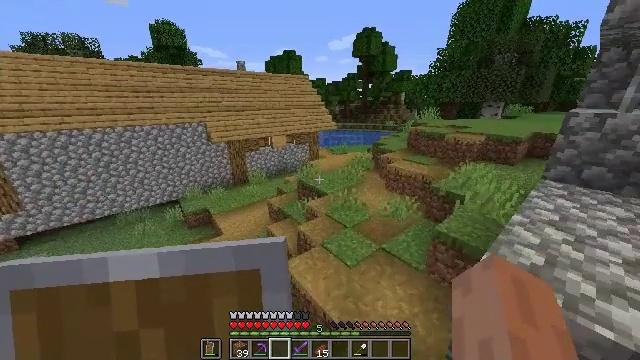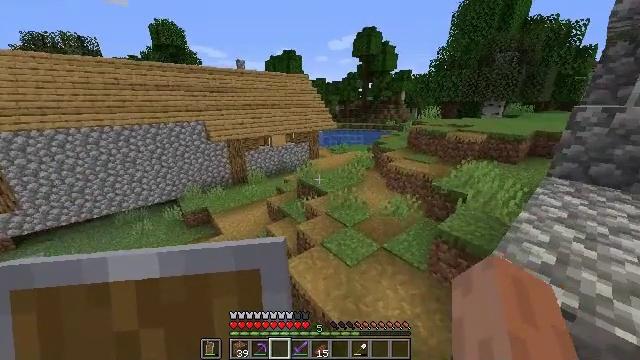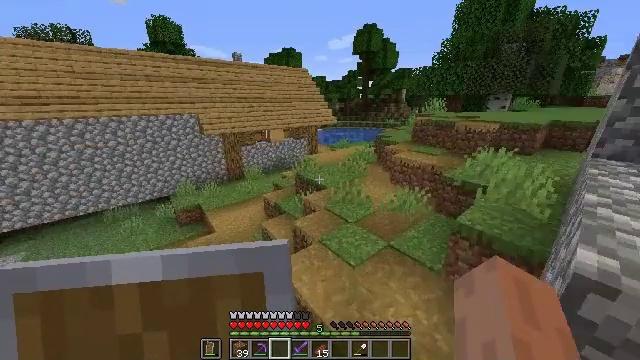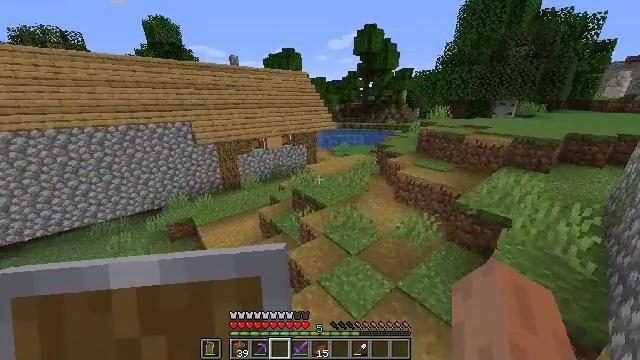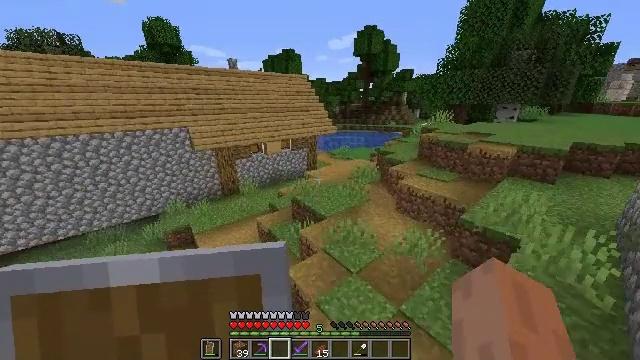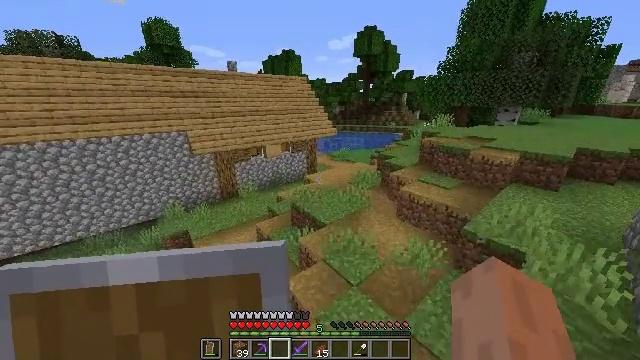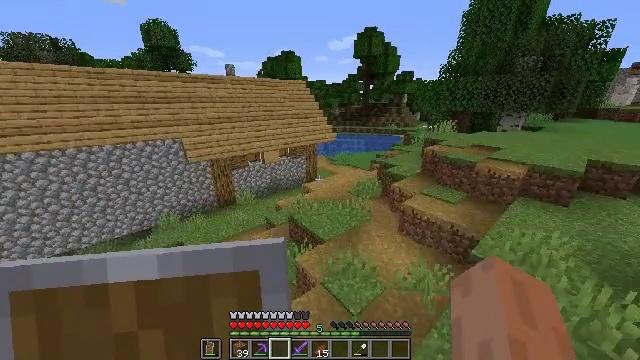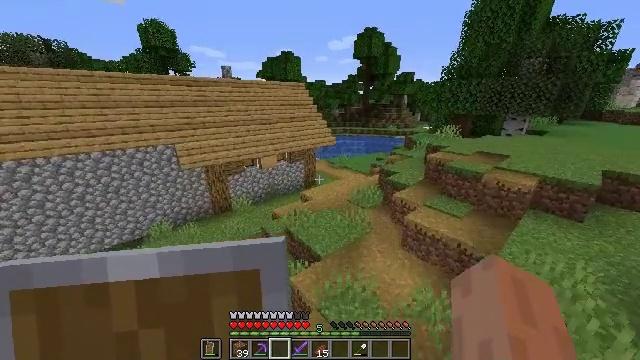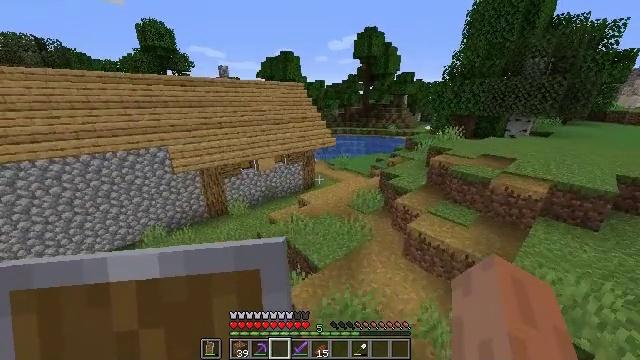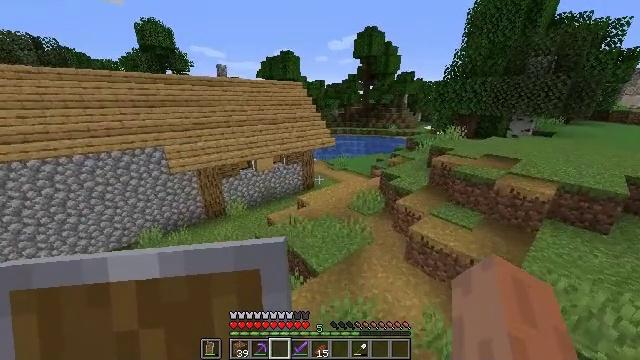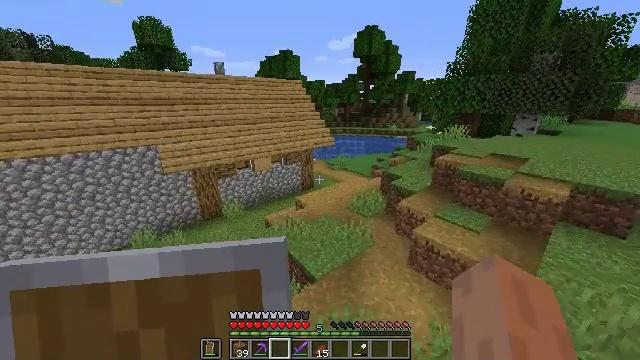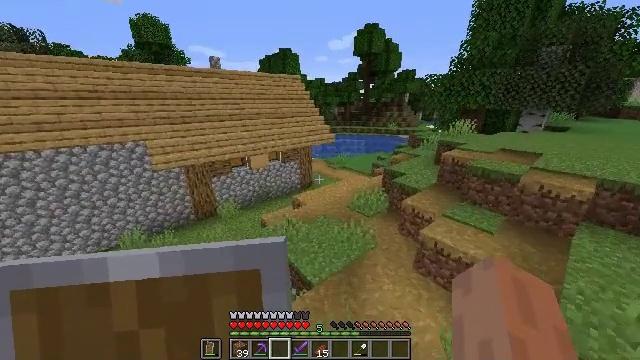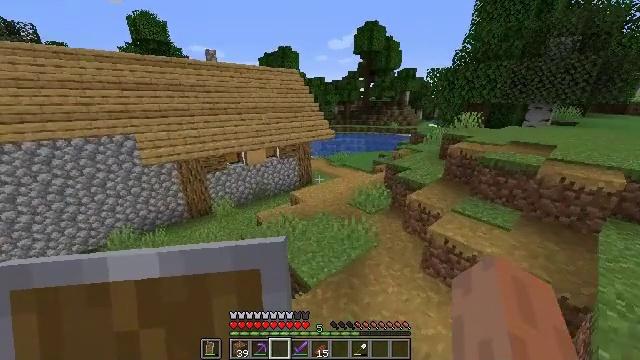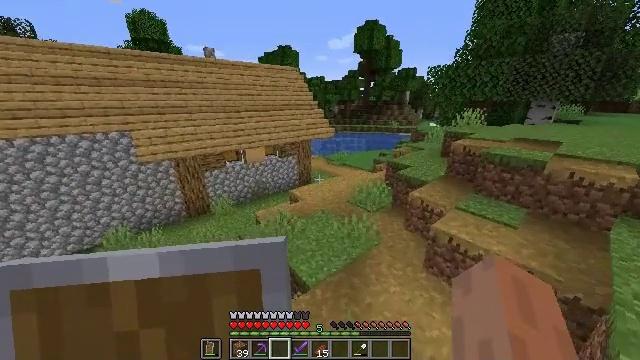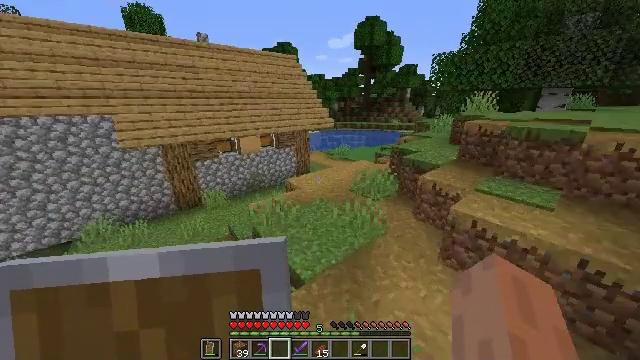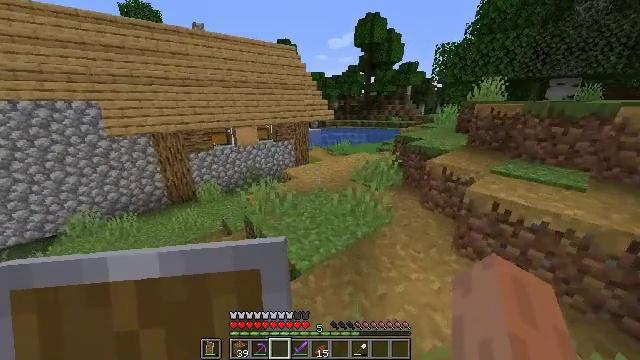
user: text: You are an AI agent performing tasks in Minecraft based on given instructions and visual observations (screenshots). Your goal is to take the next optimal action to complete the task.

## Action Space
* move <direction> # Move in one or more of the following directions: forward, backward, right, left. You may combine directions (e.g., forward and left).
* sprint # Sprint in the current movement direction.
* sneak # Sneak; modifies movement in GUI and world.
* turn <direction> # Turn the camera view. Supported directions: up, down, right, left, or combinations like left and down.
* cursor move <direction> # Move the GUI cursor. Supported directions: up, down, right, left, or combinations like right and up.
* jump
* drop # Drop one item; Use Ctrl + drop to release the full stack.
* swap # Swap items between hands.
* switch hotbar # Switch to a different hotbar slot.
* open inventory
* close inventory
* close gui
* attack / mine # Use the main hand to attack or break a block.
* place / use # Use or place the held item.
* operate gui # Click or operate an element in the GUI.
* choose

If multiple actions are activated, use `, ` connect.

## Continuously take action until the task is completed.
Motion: motion action
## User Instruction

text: Collect the observer.
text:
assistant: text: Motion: move forward, jump
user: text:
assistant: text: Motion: move forward, jump
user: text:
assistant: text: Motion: move forward, jump
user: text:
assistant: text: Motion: move forward, jump
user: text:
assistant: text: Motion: move forward and move right, jump
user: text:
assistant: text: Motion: move forward and move right, jump
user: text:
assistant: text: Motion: move forward and move right, jump
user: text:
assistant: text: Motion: move forward, jump
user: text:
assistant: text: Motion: move forward, jump
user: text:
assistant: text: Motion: move forward, jump
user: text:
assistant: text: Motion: move forward, jump
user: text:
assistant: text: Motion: move forward, jump
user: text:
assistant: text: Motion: move forward, jump
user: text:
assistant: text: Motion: move forward, jump
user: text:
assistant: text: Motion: move forward, jump
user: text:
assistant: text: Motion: move forward, jump
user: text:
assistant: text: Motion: move forward, jump
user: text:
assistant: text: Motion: move forward, jump
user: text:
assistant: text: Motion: move forward, jump
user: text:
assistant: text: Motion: move forward, jump
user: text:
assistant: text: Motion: move forward, jump
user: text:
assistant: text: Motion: move forward, jump
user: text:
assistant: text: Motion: move forward, jump
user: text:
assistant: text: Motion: move forward, jump
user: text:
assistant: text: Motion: move forward, jump
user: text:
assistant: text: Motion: move forward, jump
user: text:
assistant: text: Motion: move forward, jump
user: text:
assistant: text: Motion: move forward, jump
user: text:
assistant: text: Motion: move forward, jump
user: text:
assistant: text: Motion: move forward, jump